Field crop: maize
Growth stage: 2
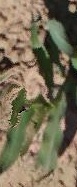
Species: maize